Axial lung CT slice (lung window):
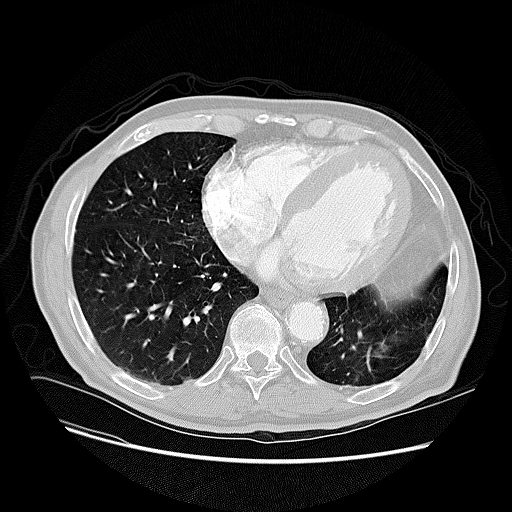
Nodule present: no